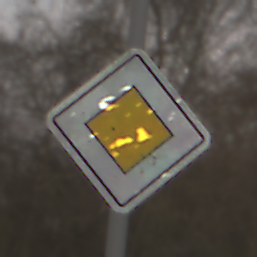
Verkehrszeichen: Vorfahrtsstrasse
Umgebung: Outdoor, Nature
Tageszeit: Midday
Wetter: Overcast
Licht: Natural
Jahreszeit: NotSpecified
Kontrast: LowContrast